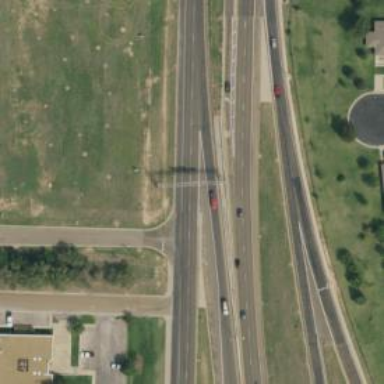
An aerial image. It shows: Trunk link highway.